Question: i have this json array this would insert in mysql table as given image:

'[{"F_relation":"Son","F_name":"fhj","F_address_type":"Other","F_address":"55556","F_phone":"556"}, {"F_relation":"Husband","F_name":"fhj","F_address_type":"Other","F_address":"5566","F_phone":"889"}, {"F_relation":"Husband","F_name":"fhj","F_address_type":"Same","F_address":"ak, USA, 5566","F_phone":"89888789"}]'
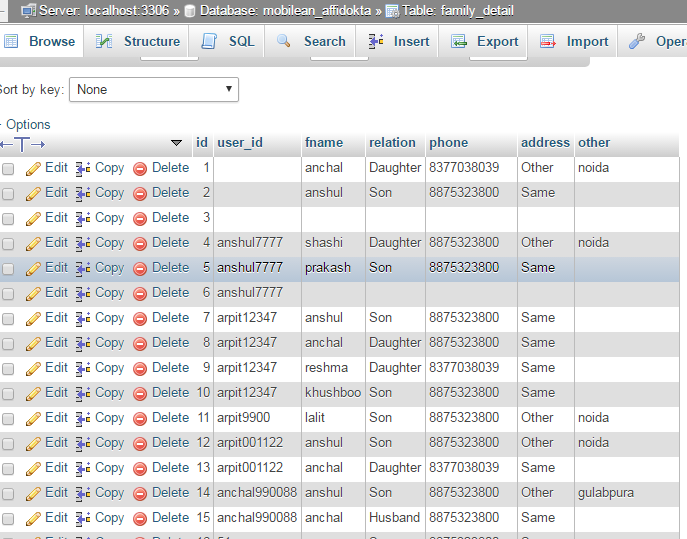
Answer: Use 'json_decode' to convert json string to array.
'''
$json='[{"F_relation":"Son","F_name":"fhj","F_address_type":"Other","F_address":"55556","F_phone":"556"},{"F_relation":"Husband","F_name":"fhj","F_address_type":"Other","F_address":"5566","F_phone":"889"},{"F_relation":"Husband","F_name":"fhj","F_address_type":"Same","F_address":"ak, USA, 5566","F_phone":"89888789"}]';
//store the json string in a variable
$a=json_decode($json,true); //will convert json string to array
$len=sizeof($a);
for($i=0;$i<$len;$i++){
$F_relation=$a[$i]['F_relation']; //retrieve values
$F_name=$a[$i]['F_name'];
$F_address_type=$a[$i]['F_address_type'];
$F_address=$a[$i]['F_address'];
$F_phone=$a[$i]['F_phone'];
//write your query to insert, perform other operation
}
'''